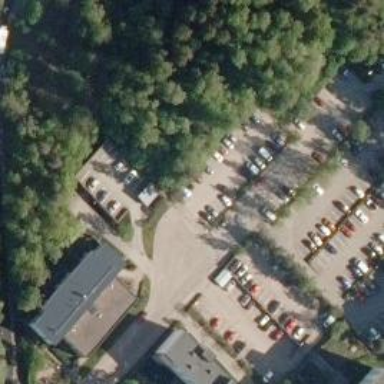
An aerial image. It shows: Parking area with asphalt surface.